Brain MRI, modality: ceT1
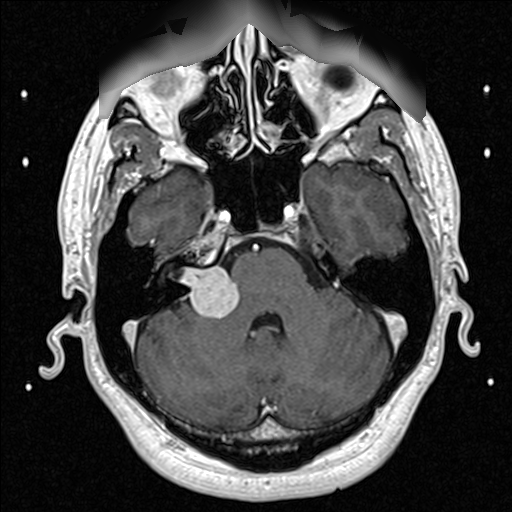